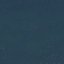
Label: Forest